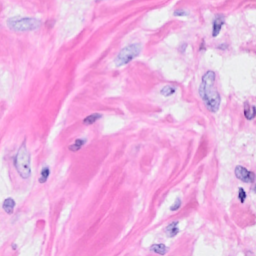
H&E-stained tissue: Breast